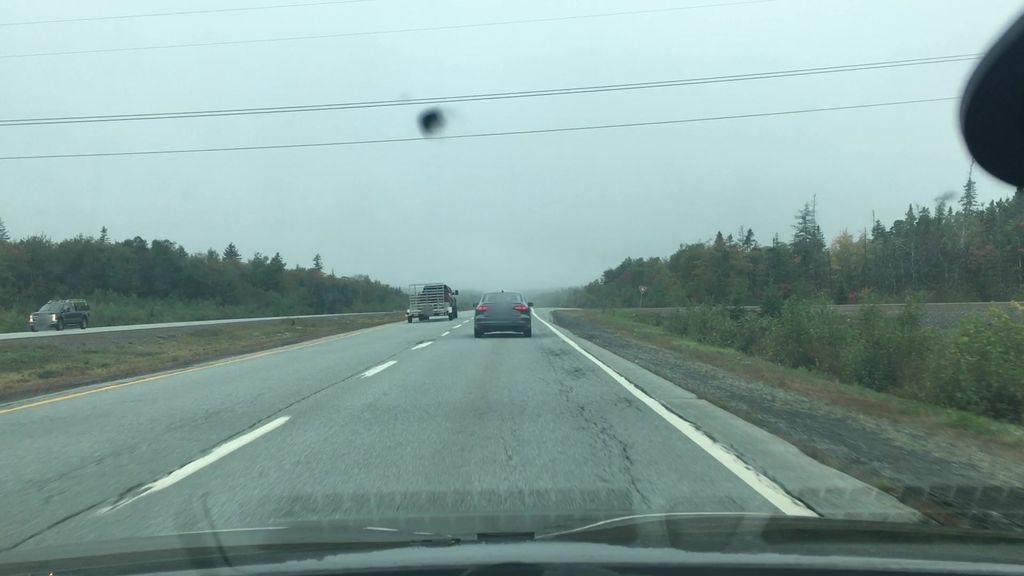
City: halifax